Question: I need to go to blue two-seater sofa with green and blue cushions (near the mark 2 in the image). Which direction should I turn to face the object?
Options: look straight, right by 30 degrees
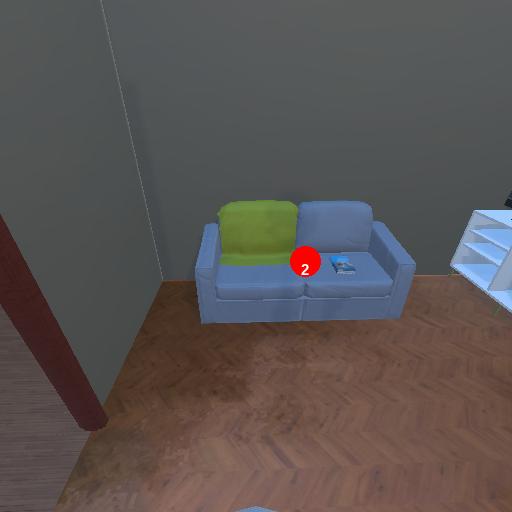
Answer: look straight